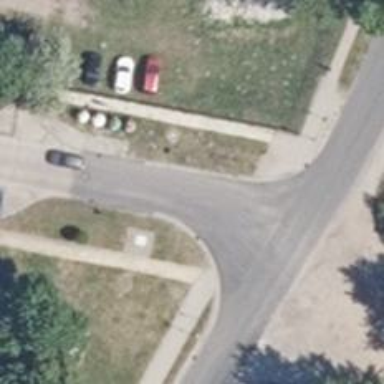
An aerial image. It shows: Residential road with concrete surface. There is perpendicular parking on both sides of the street.